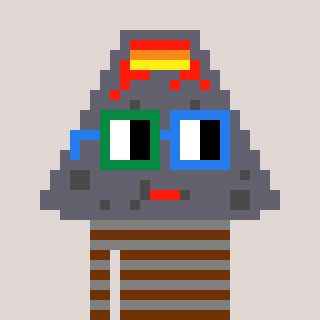
a pixel art character with square green and blue glasses, a volcano-shaped head and a bluegrey-colored body on a warm background